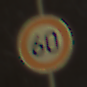
Verkehrszeichen: Geschwindigkeit60
Umgebung: Outdoor, Nature
Tageszeit: MorningAfternoon
Wetter: PartlyCloudy
Licht: Natural
Jahreszeit: Winter
Kontrast: HighContrast